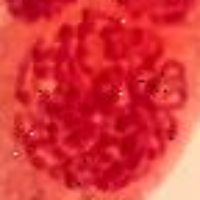
Label: prophase